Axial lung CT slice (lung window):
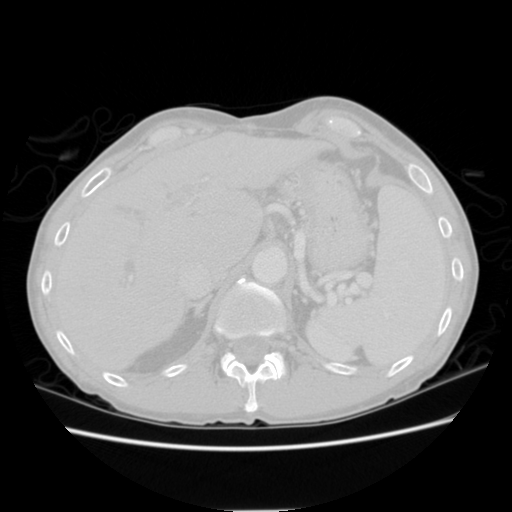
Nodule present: no